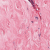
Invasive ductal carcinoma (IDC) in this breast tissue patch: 0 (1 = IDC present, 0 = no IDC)